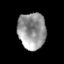
Tissue: prostate
Cell type: T cells
Senescence score: 0.3176
Nuclear area (px): 998
Mean DAPI intensity: 150.778